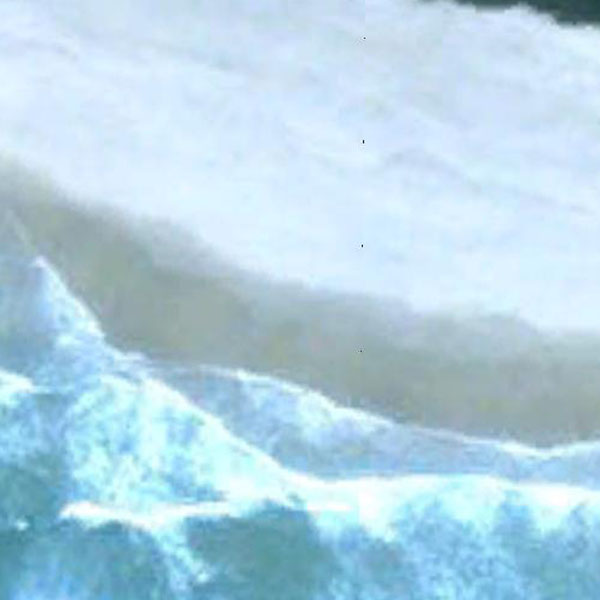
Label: Beach